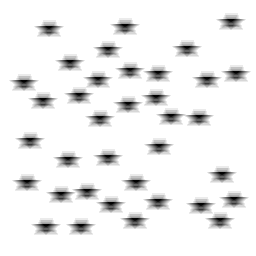
Squares: 0
Triangles: 0
Stars: 36
Total shapes: 36